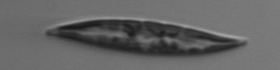
Label: Pleurosigma